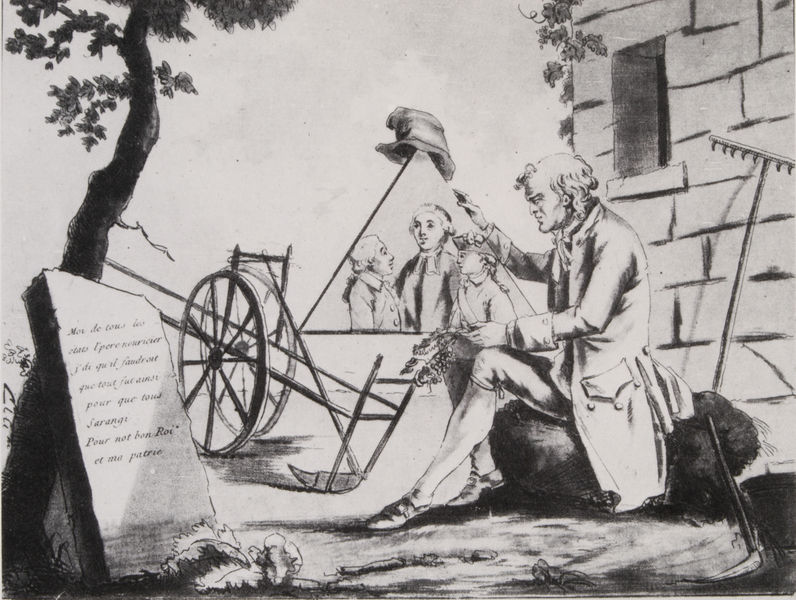
Titel: Drei Köpfe unter einem Hut
Standort: Paris
Institution: Bibliothèque Nationale.
Schlagwörter: baum, blätter, feder, gemälde, mann, weiß, aquarell, dreieck, menschen, sitzen, äste, blume, blumen, fenster, frankreich, frau, grau, hut, mund, männer, nase, ohr, profil, schwarz, zeichnung, gebäude, gras, haus, weg, rock, mütze, wand, barock, stein, steine, trauer, bild, bildnis, spiegel, ast, gräser, natur, auge, mantel, sitzend, kind, klassizismus, blatt, pflanzen, knopf, locken, karren, kinder, räder, garten, schrift, papier, fassade, schuhe, spiegelbild, zuschauer, mauer, ziegel, grafik, graphik, hof, rast, speichen, französisch, rad, wagen, karikatur, tafel, wein, inschrift, glatze, steinmetz, augenbraue, knöpfe, blumenstrauss, strümpfe, fugen, tusche, hauswand, gerät, kohle, mauerwerk, druck, schwarz-weiß, sichel, stich, revolution, text, bleistift, schuh, beerdigung, quader, chwarz, grab, forscher, kletterpflanze, kniebundhose, ähren, perücken, weinrebe, erinnerung, pflug, graus, bau, französische revolution, sense, weinranke, maurer, weinreben, kniehose, strohballen, neuzeit, grabstein, rechen, kinde, maier, steintafel, erfinder, egge, harke, stirnlocke, gartengeräte, beum, bulmen, harcke, doppelrad, ssitzen, tüftler, 17*